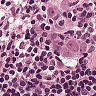
Metastatic tissue present: yes